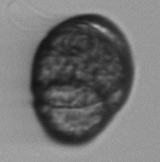
Label: Margalefidinium